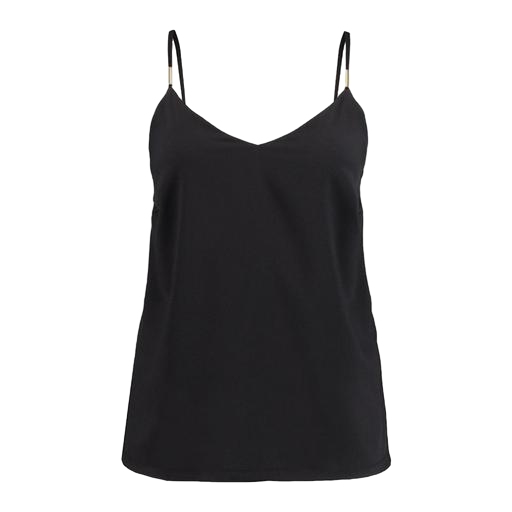
black limited edition ring detail cami, black chelsea cami, black v-neck clean cami, white background